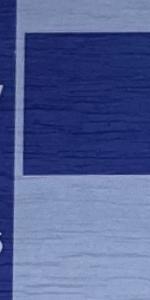
Label: Empty